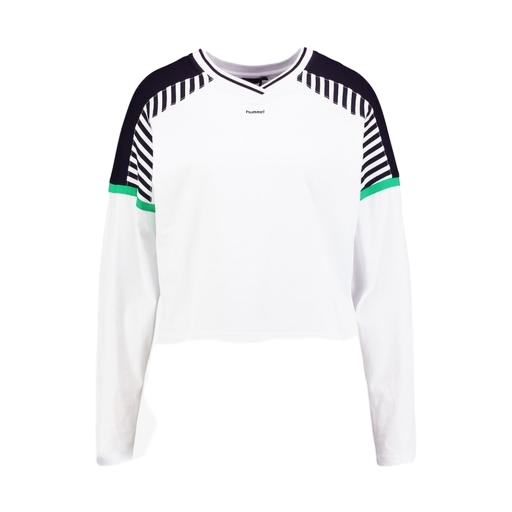
longsleeve t-shirt, long-sleeve top, ls jersey tee, white background